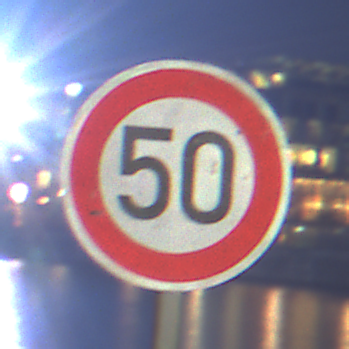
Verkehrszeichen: Geschwindigkeit50
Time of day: Night
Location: Outdoor (Urban)
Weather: PartlyCloudy
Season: NotSpecified
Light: Artificial